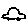
Label: car